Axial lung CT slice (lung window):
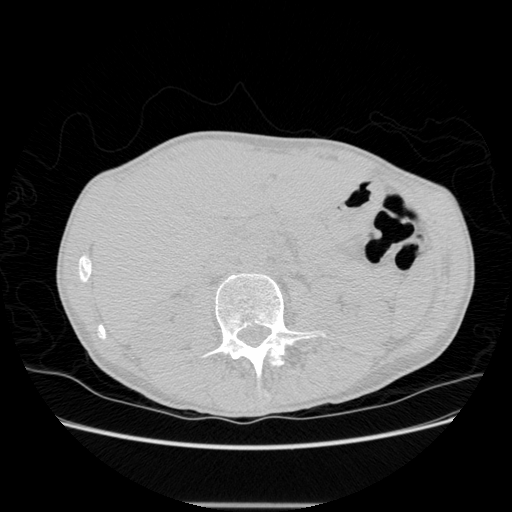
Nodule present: no